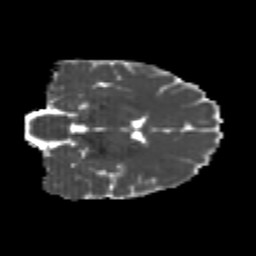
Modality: MD
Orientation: coronal
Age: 20
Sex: female
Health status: healthy
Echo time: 0.074 s